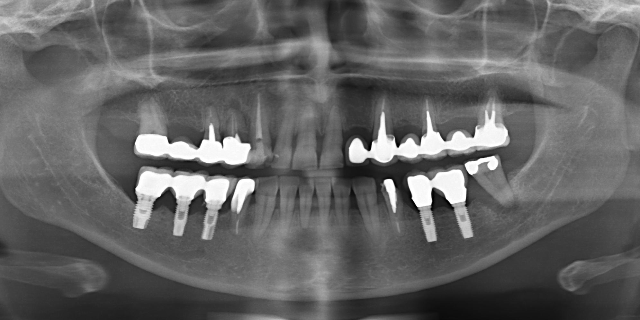
adult